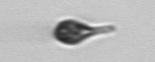
Label: Euglena